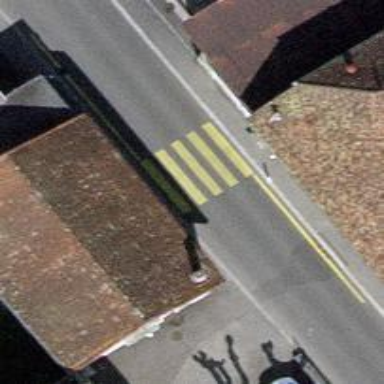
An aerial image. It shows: Marked crossing with zebra stripes on the road.